Current action and preconditions to check: trajectory_clear

Your task: For each precondition in the list above, predict whether it will hold at this action.

Consider the current scene as observed from the mobile robot's camera, and analyze the predicted future states of all dynamic agents (e.g., people, animals, vehicles, or any moving entities) within the NEXT SECOND.

IMPORTANT: Only answer "very likely" if you are absolutely certain—based on strong, clear evidence—that a dynamic agent will violate the precondition in the predicted future state. Do NOT answer "very likely" for unlikely, ambiguous, or low-probability risks.

Ask yourself for each precondition: Is there a high probability, with clear and convincing evidence, that the predicted future states of any dynamic agent will interfere with the predicted future state of the currently executing action within the NEXT SECOND, causing that precondition to fail?

Assess the risk level based on these predictions. Use "likely" or "very likely" if motions create a clear risk of interference.

Use "neutral" or "improbable" if agents are nearby but their predicted paths are clearly diverging or non-conflicting.

Failure Risk Categories: "very improbable", "improbable", "neutral", "likely", "very likely"

Answer Format: Output ONLY the probability_of_failure value from these categories: "very improbable", "improbable", "neutral", "likely", "very likely"

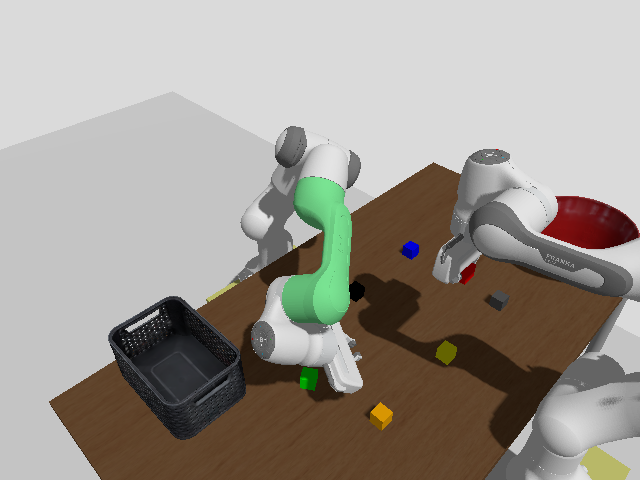

Answer: very improbable